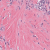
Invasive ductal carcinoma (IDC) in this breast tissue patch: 1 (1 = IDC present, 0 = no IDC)